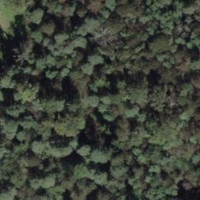
EUNIS habitat code: 44
Species observed at this site:
Euphorbia cyparissias
Cardamine heptaphylla